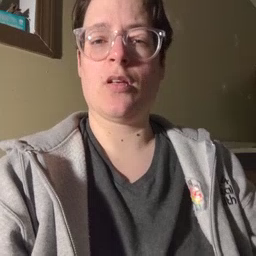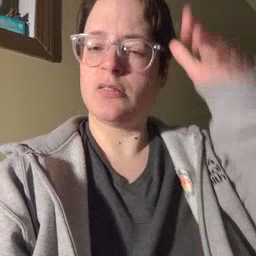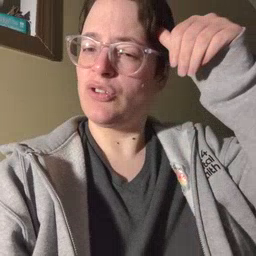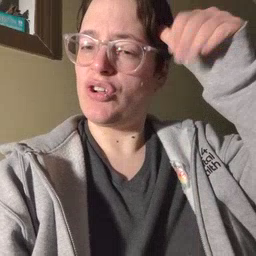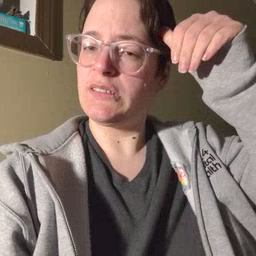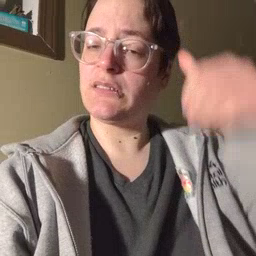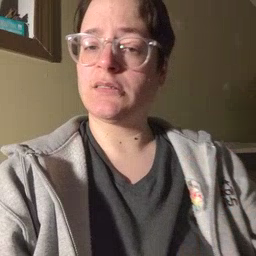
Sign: donkey